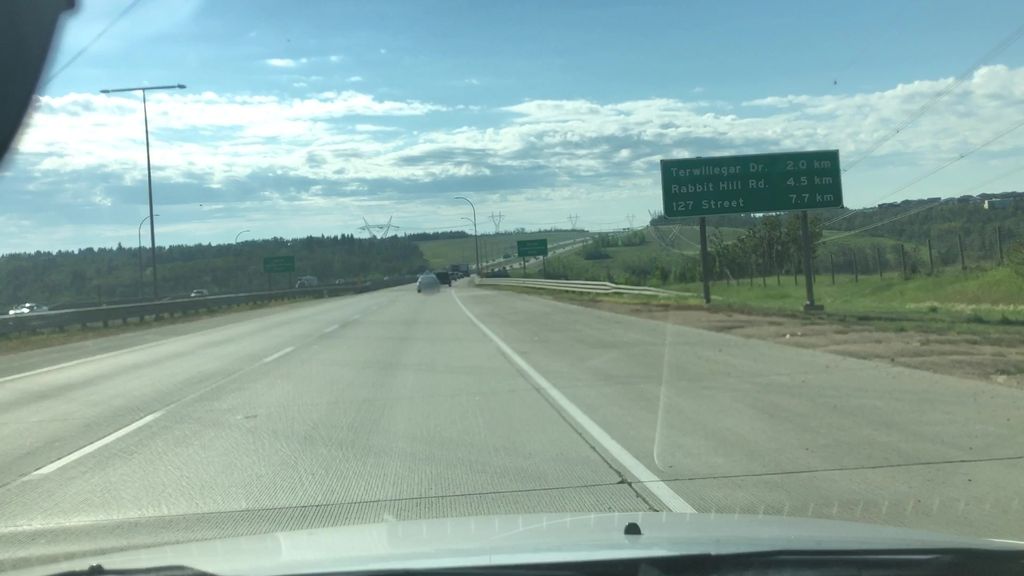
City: edmonton